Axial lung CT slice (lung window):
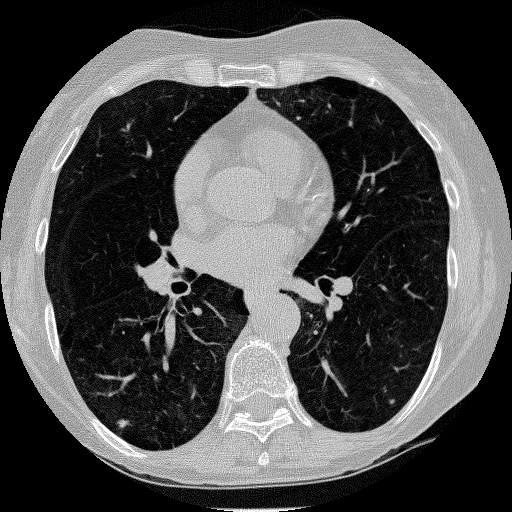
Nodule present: yes
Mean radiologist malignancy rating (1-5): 3.5